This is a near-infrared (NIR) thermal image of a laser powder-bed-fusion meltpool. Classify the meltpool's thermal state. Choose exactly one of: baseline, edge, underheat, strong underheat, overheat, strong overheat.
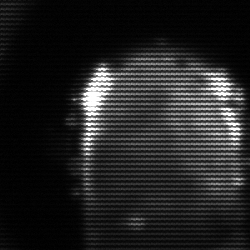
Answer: baseline